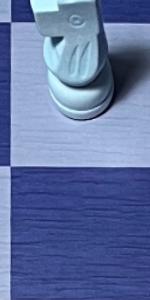
Label: Empty